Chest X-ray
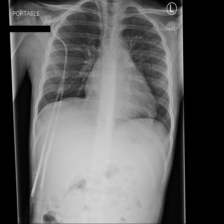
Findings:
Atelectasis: negative
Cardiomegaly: negative
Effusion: negative
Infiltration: negative
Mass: negative
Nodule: negative
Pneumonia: negative
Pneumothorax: negative
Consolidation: negative
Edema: negative
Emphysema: negative
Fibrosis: negative
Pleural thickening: negative
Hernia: negative